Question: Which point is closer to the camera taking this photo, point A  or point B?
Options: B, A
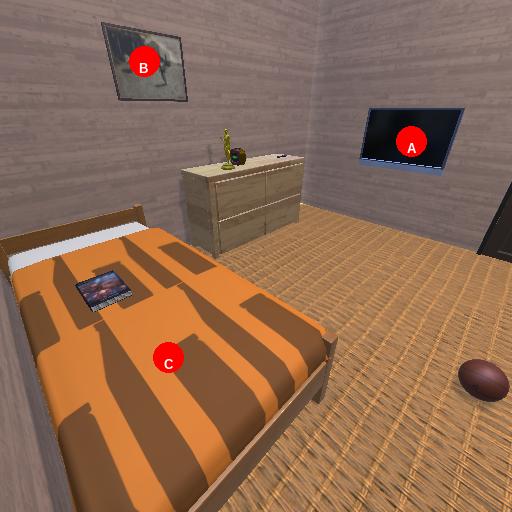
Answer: B